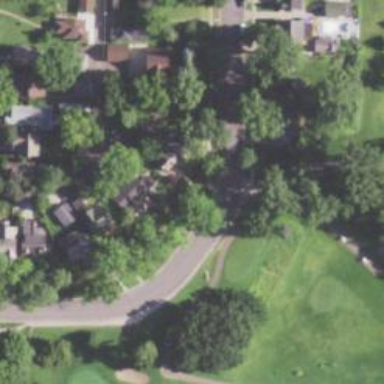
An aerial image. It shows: Golf cartpath that is also road path.